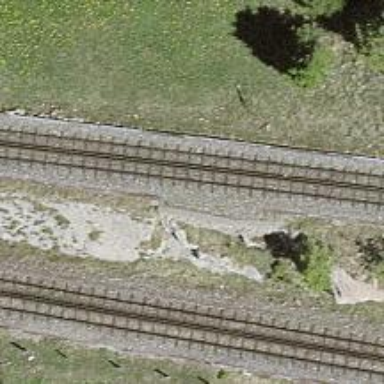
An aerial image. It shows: Retaining wall.